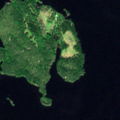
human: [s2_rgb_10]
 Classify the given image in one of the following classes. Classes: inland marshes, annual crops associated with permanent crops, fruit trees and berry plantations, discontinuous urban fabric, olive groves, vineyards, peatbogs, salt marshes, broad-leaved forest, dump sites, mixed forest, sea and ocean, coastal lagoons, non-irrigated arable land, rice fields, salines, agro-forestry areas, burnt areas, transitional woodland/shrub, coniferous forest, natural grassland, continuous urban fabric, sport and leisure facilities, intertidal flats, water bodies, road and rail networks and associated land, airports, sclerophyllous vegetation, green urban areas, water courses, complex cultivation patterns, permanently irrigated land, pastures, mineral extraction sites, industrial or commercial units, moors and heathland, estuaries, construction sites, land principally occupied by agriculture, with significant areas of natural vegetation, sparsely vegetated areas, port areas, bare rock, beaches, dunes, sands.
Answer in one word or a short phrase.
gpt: coniferous forest, water bodies